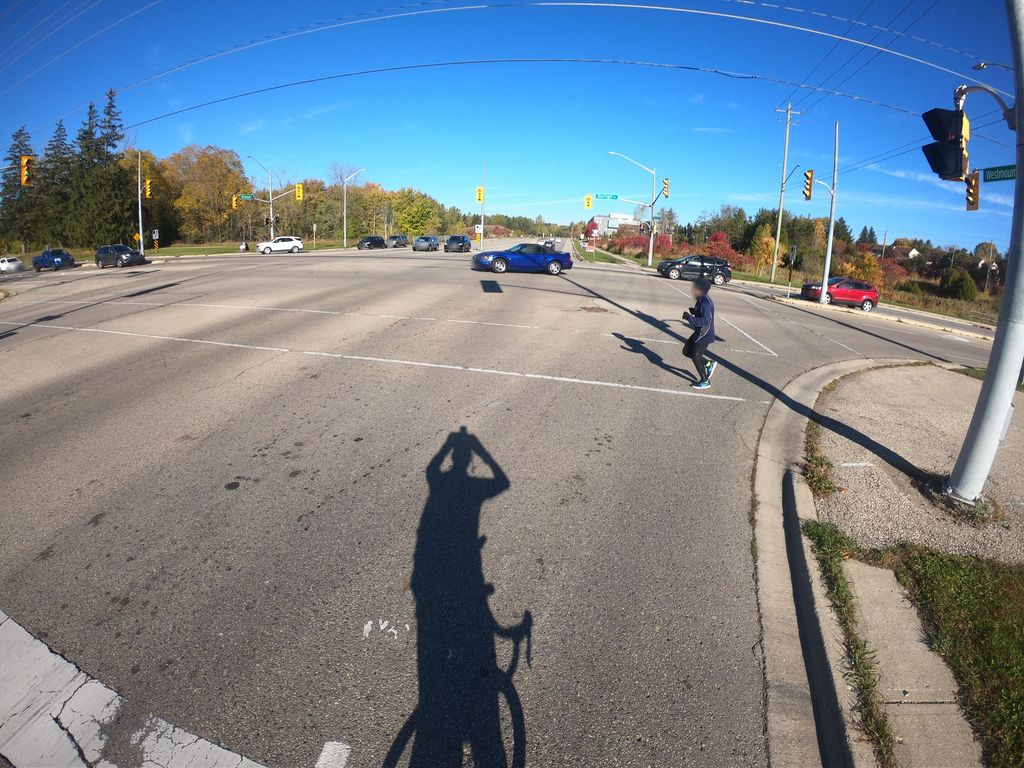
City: kitchener-waterloo